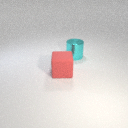
large red rubber cube in front of large cyan metal cylinder